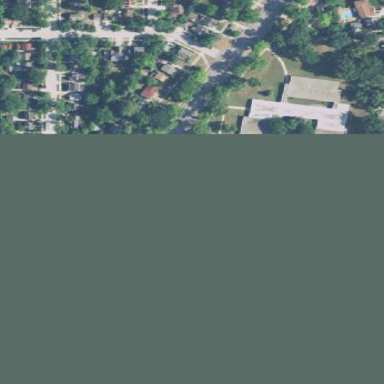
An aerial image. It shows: Neighborhood.